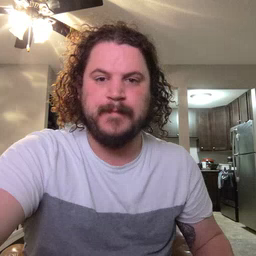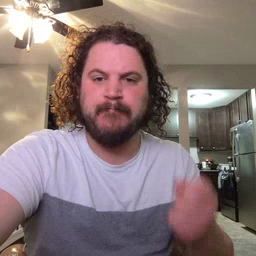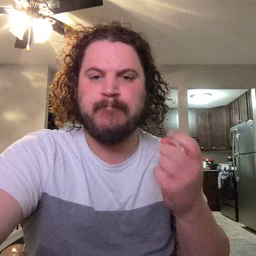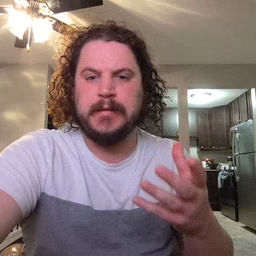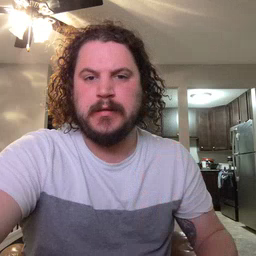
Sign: many